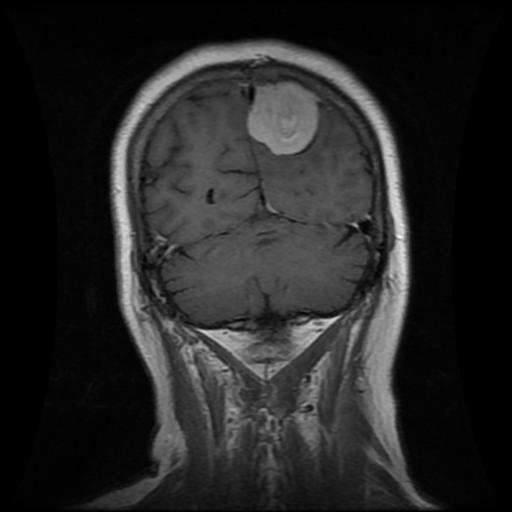
Label: meningioma